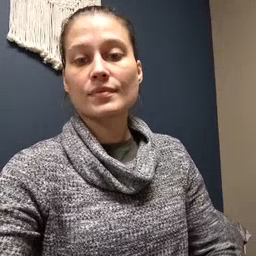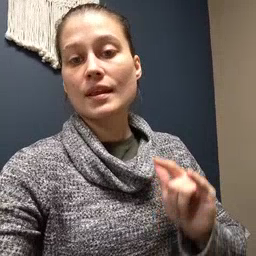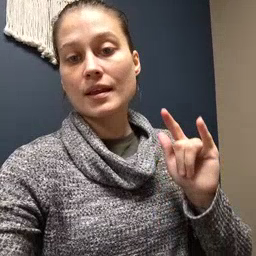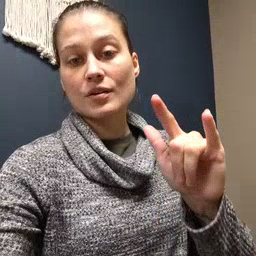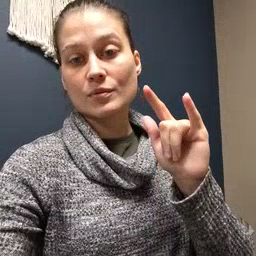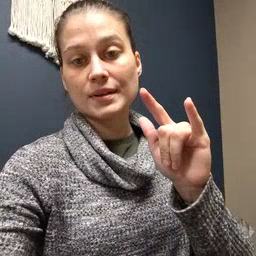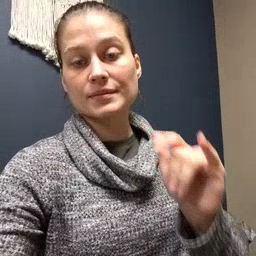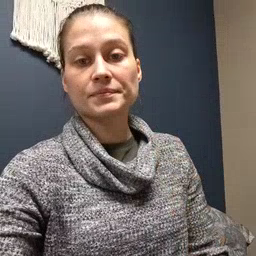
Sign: airplane